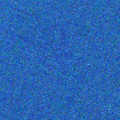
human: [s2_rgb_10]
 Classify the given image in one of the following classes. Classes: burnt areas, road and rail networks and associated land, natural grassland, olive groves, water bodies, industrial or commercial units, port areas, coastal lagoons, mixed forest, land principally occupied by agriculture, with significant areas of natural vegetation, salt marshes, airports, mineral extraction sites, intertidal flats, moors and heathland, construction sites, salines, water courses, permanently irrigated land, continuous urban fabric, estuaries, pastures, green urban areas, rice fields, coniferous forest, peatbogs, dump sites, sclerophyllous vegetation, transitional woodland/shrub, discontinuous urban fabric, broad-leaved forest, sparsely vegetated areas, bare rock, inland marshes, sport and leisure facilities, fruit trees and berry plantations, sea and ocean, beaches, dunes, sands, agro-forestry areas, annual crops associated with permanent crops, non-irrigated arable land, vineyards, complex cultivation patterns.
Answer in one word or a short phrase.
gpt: sea and ocean